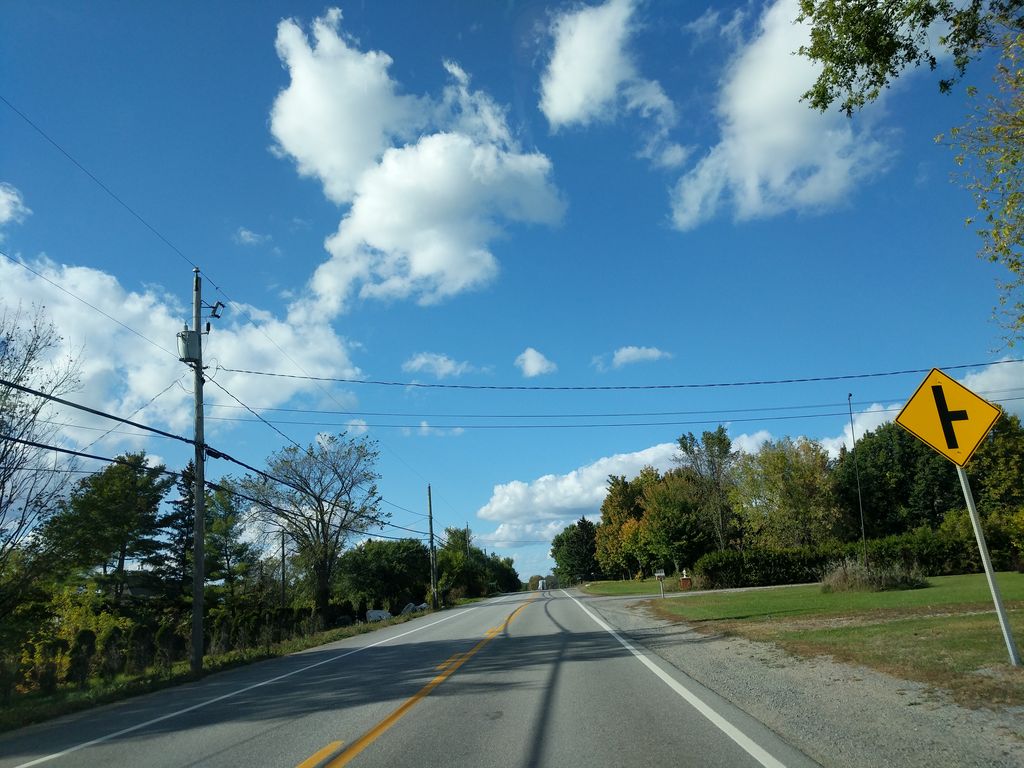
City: ottawa-gatineau